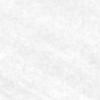
Label: change